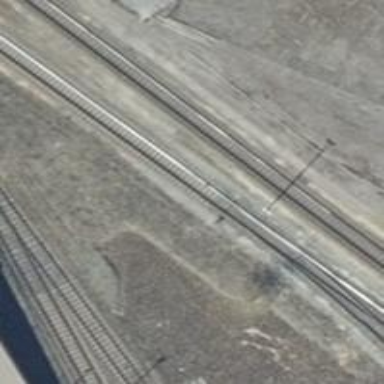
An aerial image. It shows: Railway switch.